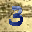
Label: 3